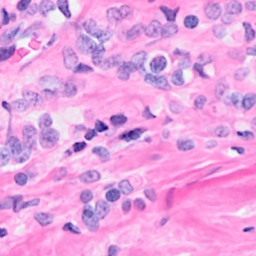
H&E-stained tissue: Breast